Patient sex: M
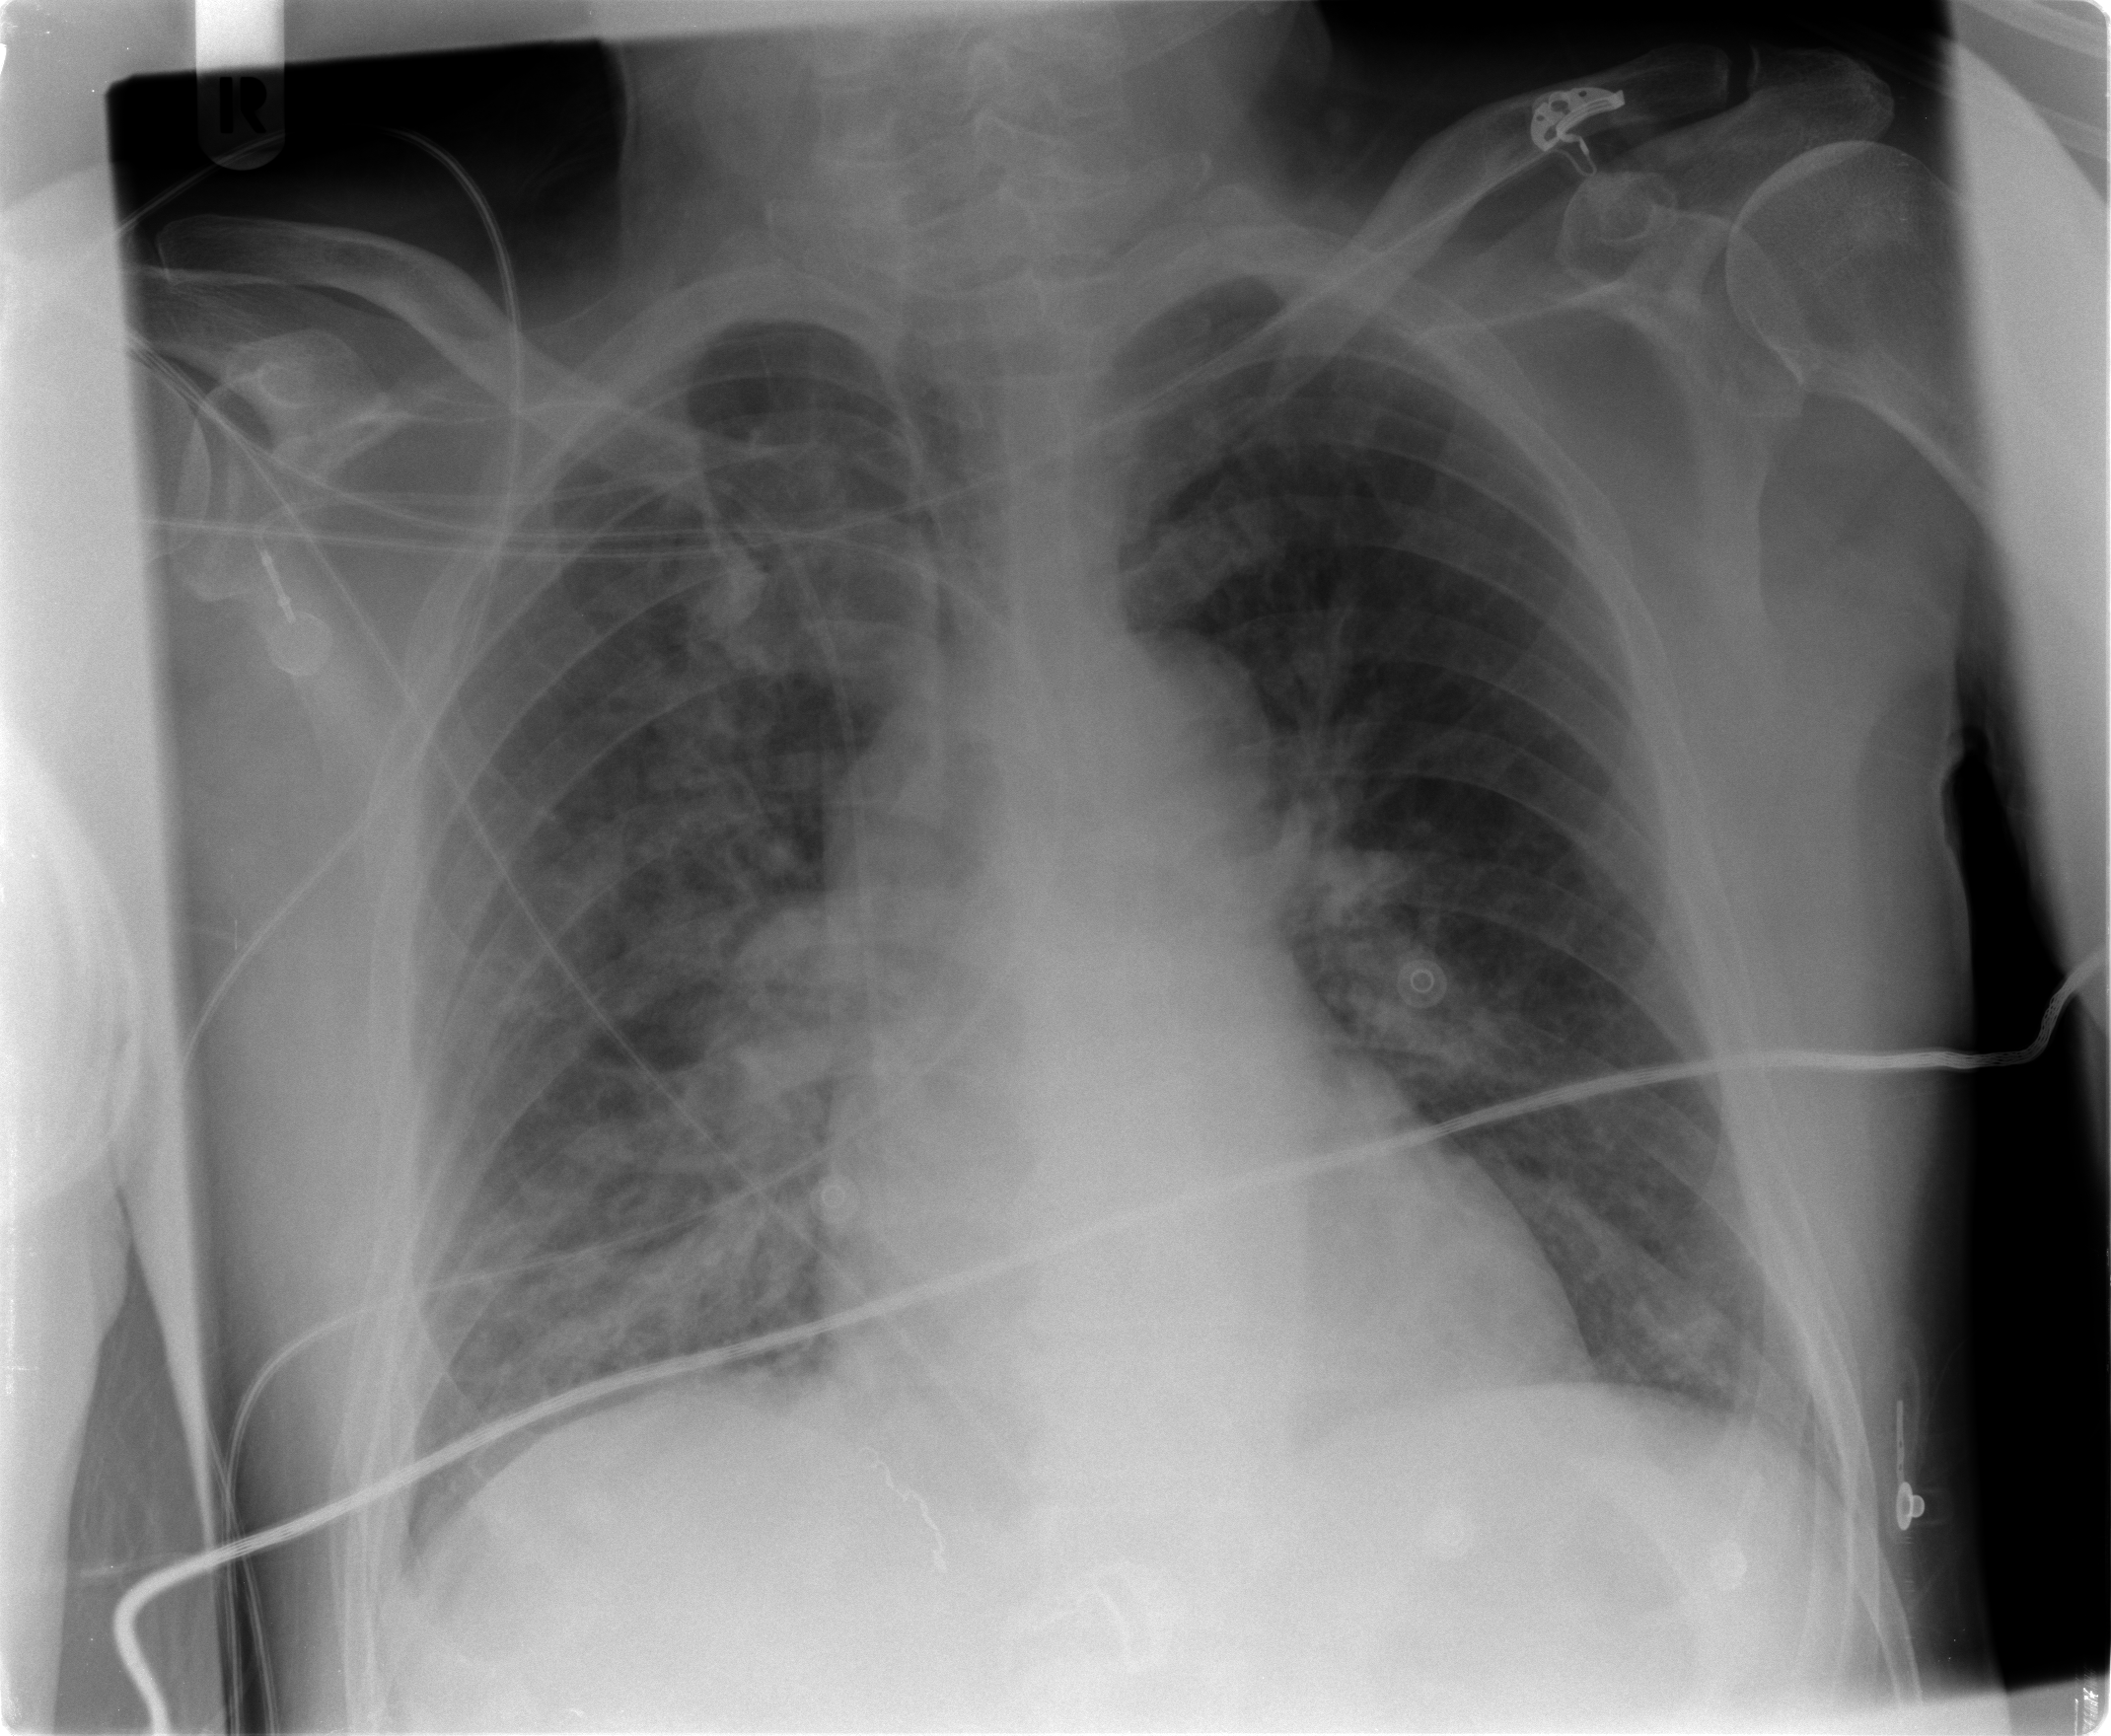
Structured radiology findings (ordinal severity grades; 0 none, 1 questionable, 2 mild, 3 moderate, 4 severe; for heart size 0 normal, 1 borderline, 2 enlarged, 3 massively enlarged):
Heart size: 0
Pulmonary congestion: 2
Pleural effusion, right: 0
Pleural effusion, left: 0
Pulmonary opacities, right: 3
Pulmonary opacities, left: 2
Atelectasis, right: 0
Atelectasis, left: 0